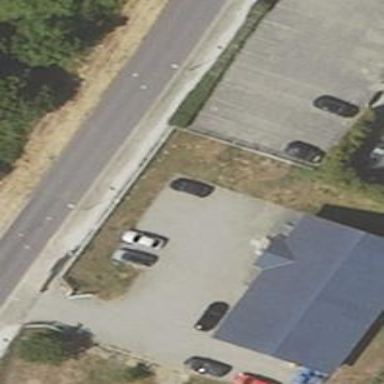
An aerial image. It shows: Parking area.